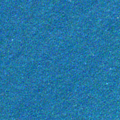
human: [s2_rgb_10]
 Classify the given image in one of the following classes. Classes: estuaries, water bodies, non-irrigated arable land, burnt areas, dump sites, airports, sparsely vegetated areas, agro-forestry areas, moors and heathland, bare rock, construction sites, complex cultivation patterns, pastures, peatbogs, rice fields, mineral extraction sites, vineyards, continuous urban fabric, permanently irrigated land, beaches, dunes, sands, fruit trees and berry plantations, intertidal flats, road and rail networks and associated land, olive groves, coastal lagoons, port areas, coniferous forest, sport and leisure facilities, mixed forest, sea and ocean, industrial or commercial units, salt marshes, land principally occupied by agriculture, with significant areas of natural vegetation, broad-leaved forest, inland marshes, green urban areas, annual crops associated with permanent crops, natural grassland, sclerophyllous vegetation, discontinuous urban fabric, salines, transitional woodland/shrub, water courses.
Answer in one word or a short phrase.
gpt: sea and ocean